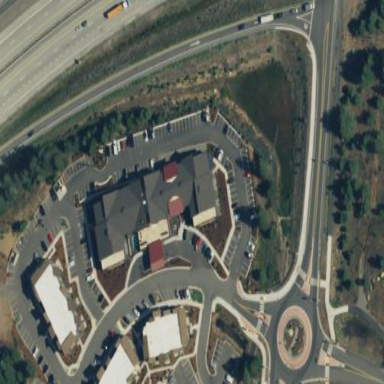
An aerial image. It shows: Hotel building.